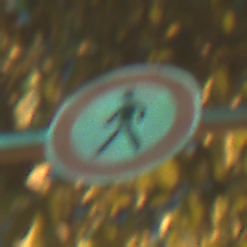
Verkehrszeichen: VerbotFussgaenger
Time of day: Night
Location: Outdoor (Urban)
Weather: PartlyCloudy
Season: NotSpecified
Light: Artificial